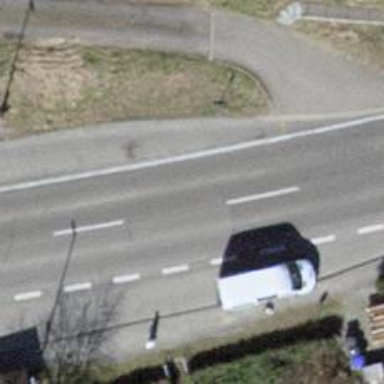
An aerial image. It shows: Public transport stop position.